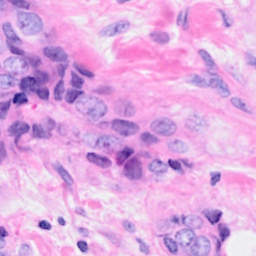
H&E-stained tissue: Breast